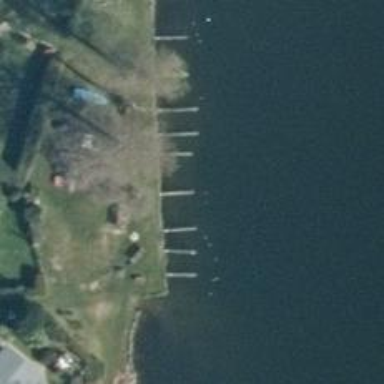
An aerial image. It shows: Man-made pier.